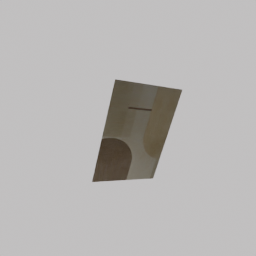
Label: decoration